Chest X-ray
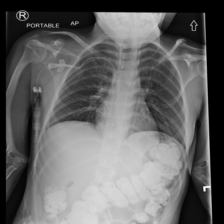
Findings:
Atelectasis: negative
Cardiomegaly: negative
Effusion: negative
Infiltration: negative
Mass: negative
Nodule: negative
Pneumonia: negative
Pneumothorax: negative
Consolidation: negative
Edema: negative
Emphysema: negative
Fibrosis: negative
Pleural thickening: negative
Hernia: negative